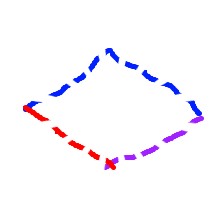
Shape: rhombus